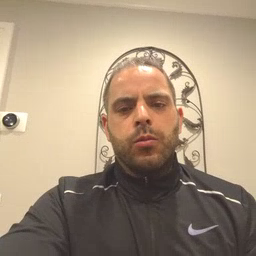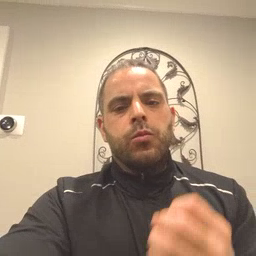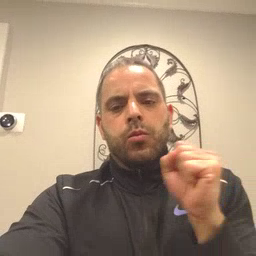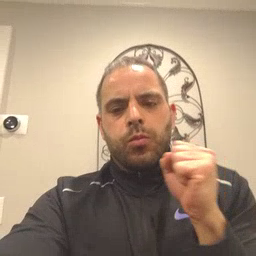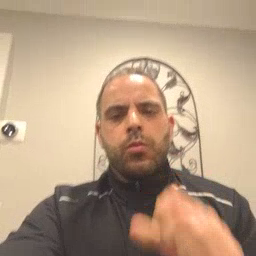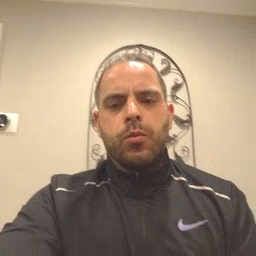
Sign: refrigerator